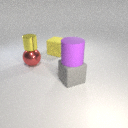
large gray rubber cube in front of large red metal sphere